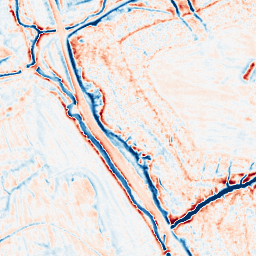
Category: multiscale
Decomposition family: dog_multiscale
Decomposition parameters: sigma_ratio: 1.4
n_scales: 5
base_sigma: 0.5
Upsampling method: edge_directed
Upsampling parameters: scale: 4
Upsampling scale: 4